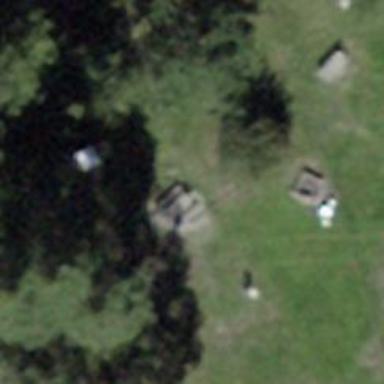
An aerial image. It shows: Picnic table located in leisure land area.